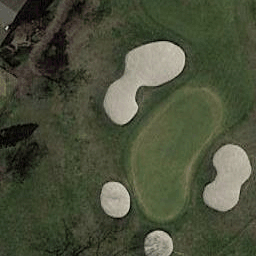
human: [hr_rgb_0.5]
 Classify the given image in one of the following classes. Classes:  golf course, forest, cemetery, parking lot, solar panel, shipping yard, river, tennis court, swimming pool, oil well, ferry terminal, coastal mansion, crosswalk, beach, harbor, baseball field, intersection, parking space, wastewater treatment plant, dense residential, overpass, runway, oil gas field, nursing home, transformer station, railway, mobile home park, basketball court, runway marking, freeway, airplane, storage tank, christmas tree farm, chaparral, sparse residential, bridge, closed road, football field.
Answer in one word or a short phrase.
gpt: golf course